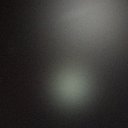
Screen state: off